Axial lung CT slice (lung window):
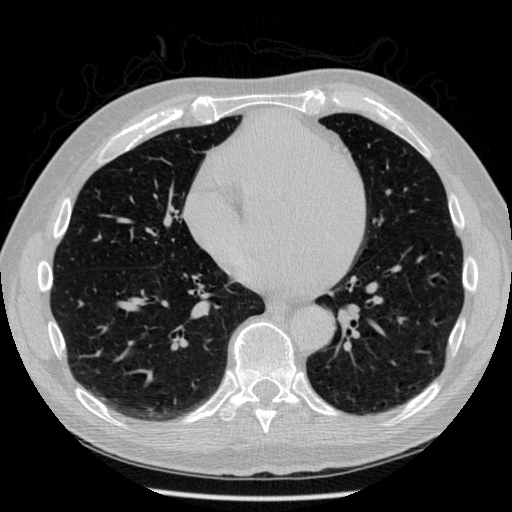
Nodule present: no